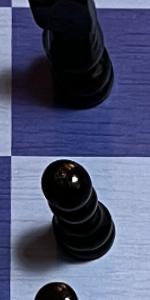
Label: Pawn_Black